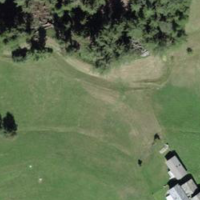
EUNIS habitat code: 26
Species observed at this site:
Cypripedium calceolus